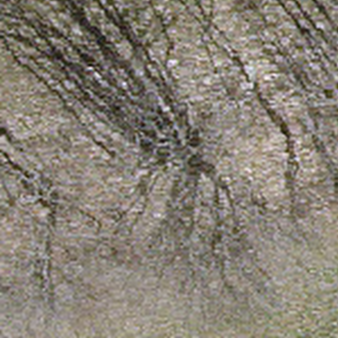
Label: other